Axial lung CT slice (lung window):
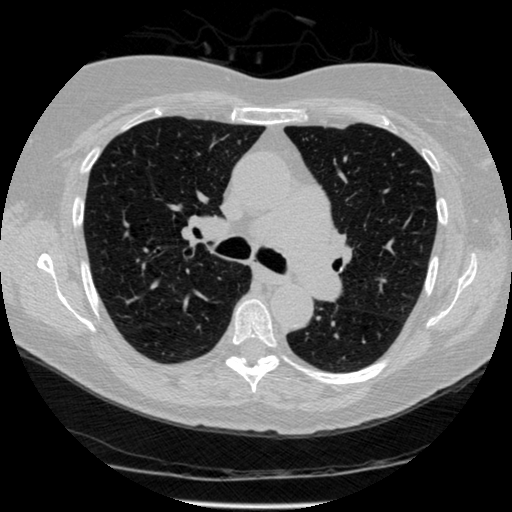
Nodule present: no